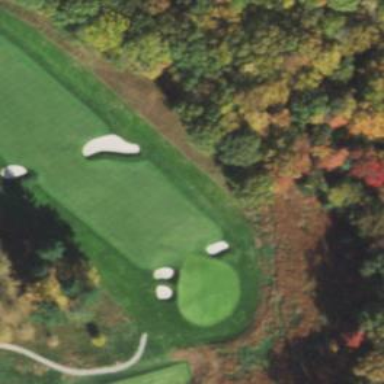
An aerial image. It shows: View of golf hole.